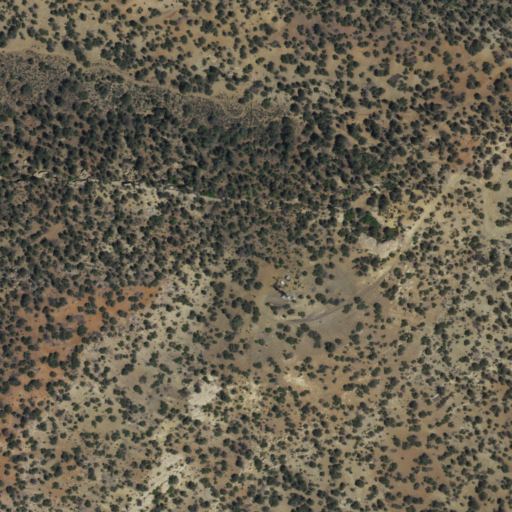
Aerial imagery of mountain in New Mexico named Antenna Hill containing evergreen forest and shrub